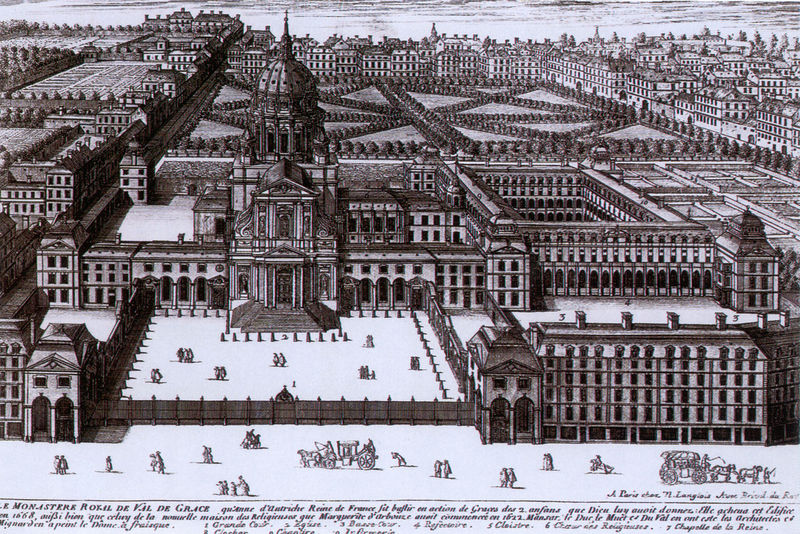
Titel: Val-de-Grâce (Klosteranlage)
Künstler: François Mansart
Standort: Paris
Institution: Val-de-Grâce
Schlagwörter: baum, himmel, weiß, bäume, frauen, kirchturm, menschen, stadt, bewegung, fenster, frankreich, grau, hintergrund, laterne, männer, paris, schwarz, strasse, säulen, tür, zeichnung, anlage, dach, gebäude, park, parkanlage, schloss, weg, zaun, leute, architektur, barock, spitze, stehen, horizont, häuser, gitter, kirche, wege, renaissance, kamine, kinder, pferd, pferde, räder, schornstein, turm, garten, schrift, ansicht, bogen, fassaden, türen, dächer, giebel, mauer, schornsteine, allee, baumreihe, grafik, hof, fuhrwerke, kutsche, kutschen, platz, französisch, kuppel, treppe, durchgang, stufen, aufsicht, schlote, straßen, bögen, eingang, eingänge, gang, treppenstufen, innenhof, kloster, palast, dom, form, druck, stich, schwarzweiß, text, kutscher, peitsche, volk, arkaden, kapitelle, kathedrale, reihen, fries, portal, tore, alleen, residenz, einfarbig, mittelalter, verkehr, rechteckig, beete, etagen, plan, gärten, höfisch, dresden, gespann, stockwerke, beschreibung, höfe, legende, invalidendom, versailles, paare, innenhöfe, seitenflügel, ordnung, gartenanlage, geordnet, plätze, übersicht, begrenzung, stahlstich, ansich, dome, anordung